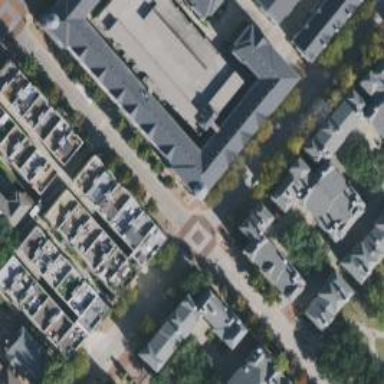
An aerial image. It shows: Residential road with separate sidewalk.